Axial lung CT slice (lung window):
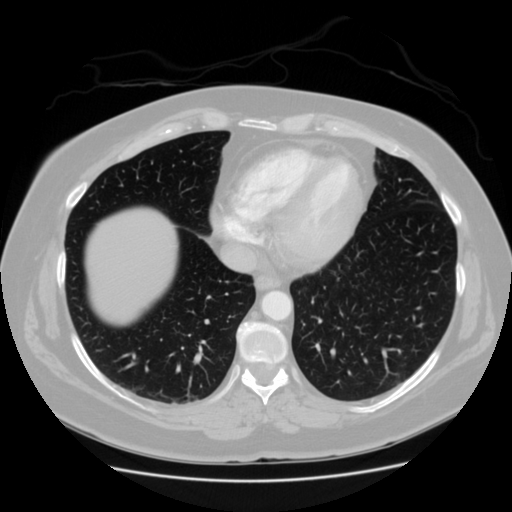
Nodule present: no